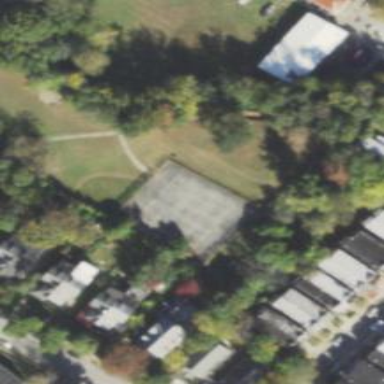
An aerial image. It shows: Chain link fence is in the scene.